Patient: sex M, age 69
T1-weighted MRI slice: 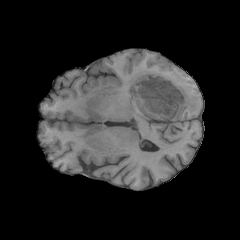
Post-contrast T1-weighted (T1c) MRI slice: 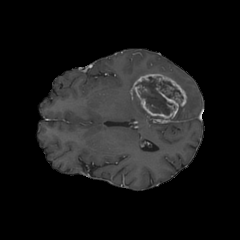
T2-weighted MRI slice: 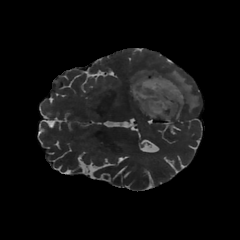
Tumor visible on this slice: yes
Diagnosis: Glioblastoma, IDH-wildtype
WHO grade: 4